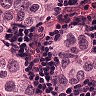
Metastatic tissue present: yes